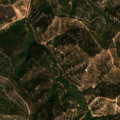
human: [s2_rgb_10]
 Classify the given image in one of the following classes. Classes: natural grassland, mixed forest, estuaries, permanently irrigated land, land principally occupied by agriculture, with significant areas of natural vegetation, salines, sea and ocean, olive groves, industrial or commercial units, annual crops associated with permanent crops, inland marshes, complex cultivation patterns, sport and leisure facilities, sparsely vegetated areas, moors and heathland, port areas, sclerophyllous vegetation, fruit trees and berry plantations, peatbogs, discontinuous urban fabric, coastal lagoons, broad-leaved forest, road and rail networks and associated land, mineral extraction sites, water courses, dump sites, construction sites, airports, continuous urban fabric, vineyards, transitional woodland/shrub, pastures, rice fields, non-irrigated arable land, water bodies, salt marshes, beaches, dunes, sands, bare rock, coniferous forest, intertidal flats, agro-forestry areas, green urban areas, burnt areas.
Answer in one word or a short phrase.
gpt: broad-leaved forest, sclerophyllous vegetation, transitional woodland/shrub